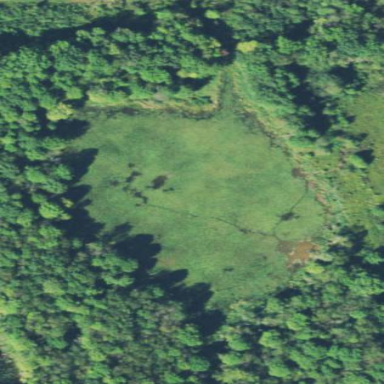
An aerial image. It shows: Pond with natural water.